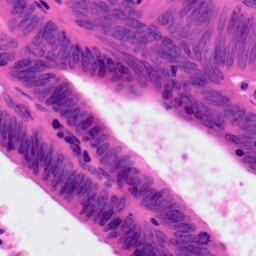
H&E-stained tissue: Colon